Question: I got some strange problems with text positioning in MAC and Windows. Both are using Chrome. I have a print here.

I can't seem to position the text in the middle, this occurs on several elements in the page. This is the html code.
'''
<div align="center" class="tooltip px14 UnBC-font">
ABOUT
<div class="arrow"></div>
</div> <!-- tooltip -->
'''
and the css
'''
.navigation .tooltip{
width:70px;
height:20px;
position:absolute;
margin-left:-80px;
text-align:center;
padding-top:2px;
background-color:#ffffff;
color:#2d312c;
display:none;
}
.navigation .tooltip .arrow
{
position:absolute;
width:4px;
height:7px;
background-image:url(../images/main/white-little-arrow.png);
right:0px;
top:50%;
margin-top:-3px;
margin-right:-4px;
}
'''
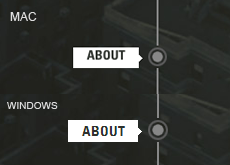
Answer: Try setting the 'line-height' and see if that helps :)